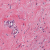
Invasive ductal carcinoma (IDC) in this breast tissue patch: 0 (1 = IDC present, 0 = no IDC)